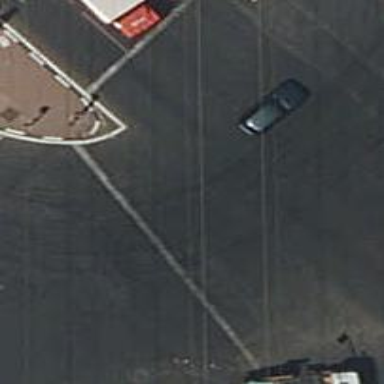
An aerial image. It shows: Tertiary road with asphalt surface leading to circular junction.